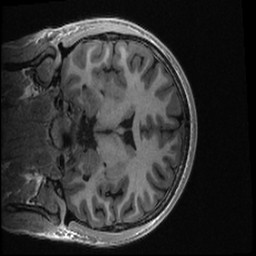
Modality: T1w
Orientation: coronal
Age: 19
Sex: male